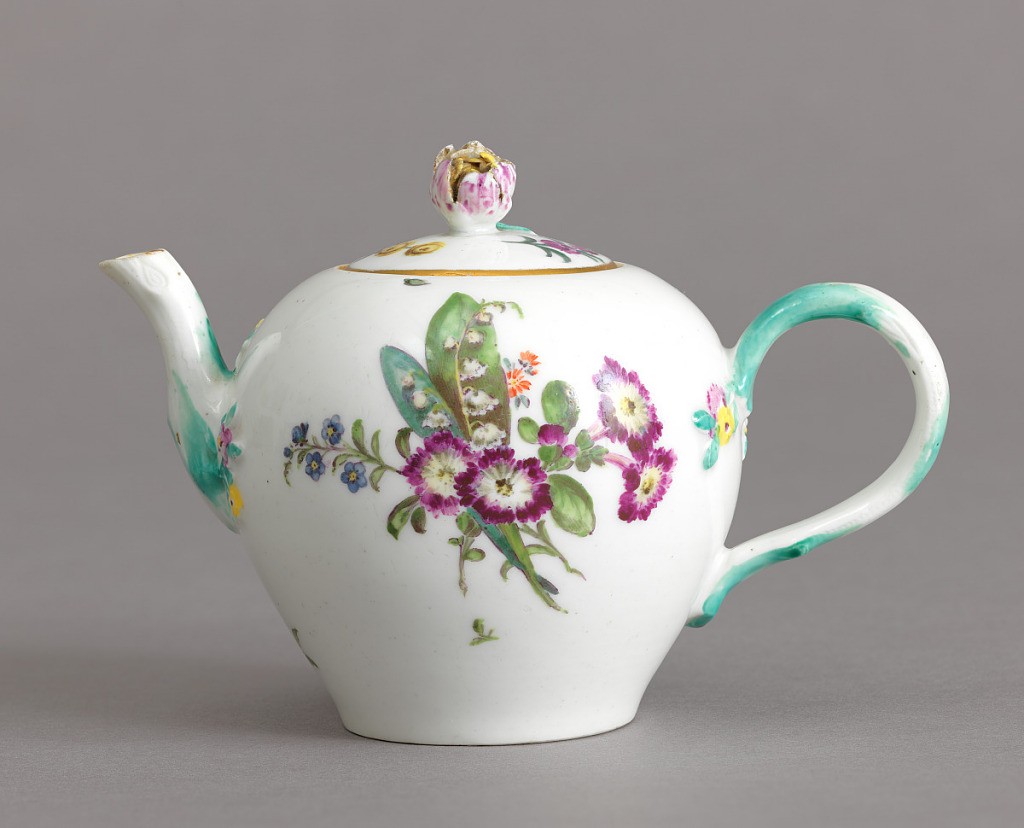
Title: Teapot
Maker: Meissen Porcelain Manufactory, German, active from 1710 to the present
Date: ca. 1780
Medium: hard paste porcelain, vitreous enamel, gold
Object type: teapot
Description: Globous body and flat cover with floral finial. Painted with scattered florals. Gilding at rim of lid.